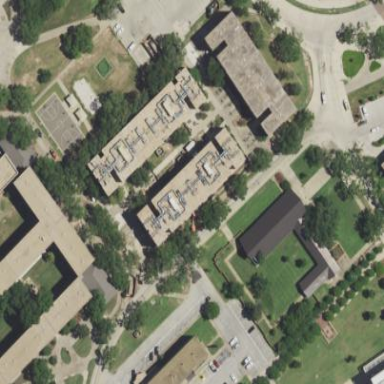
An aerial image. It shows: Residential building belonging to university.